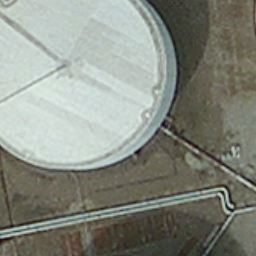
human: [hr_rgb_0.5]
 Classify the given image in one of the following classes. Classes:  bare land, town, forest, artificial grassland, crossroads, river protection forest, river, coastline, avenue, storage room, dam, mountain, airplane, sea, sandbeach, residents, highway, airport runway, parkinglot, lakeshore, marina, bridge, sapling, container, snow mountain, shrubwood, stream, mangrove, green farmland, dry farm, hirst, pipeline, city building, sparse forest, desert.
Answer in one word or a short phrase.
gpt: storage room